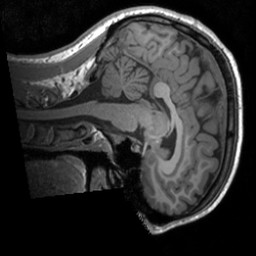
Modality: T1w
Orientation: sagittal
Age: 21
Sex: male
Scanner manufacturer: siemens
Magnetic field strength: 3 T
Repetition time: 1.9 s
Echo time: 0.00226 s